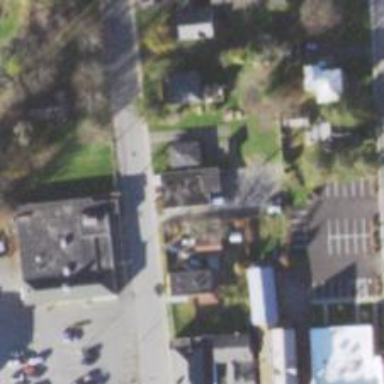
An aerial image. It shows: Post office.